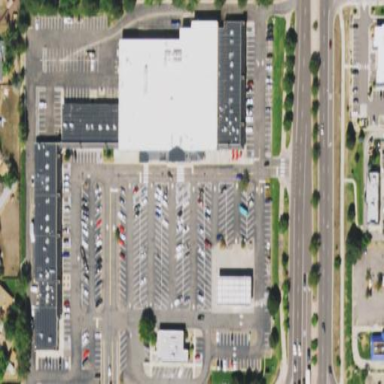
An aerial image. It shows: Customer parking designated as amenity.